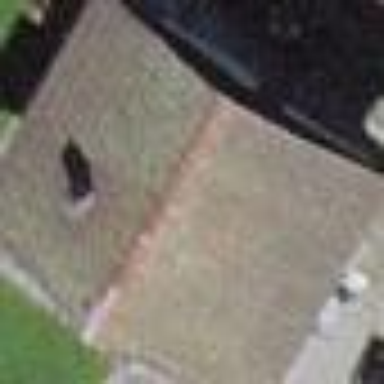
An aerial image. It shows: Building with gabled roof made of tiles. The roof is oriented across the structure.